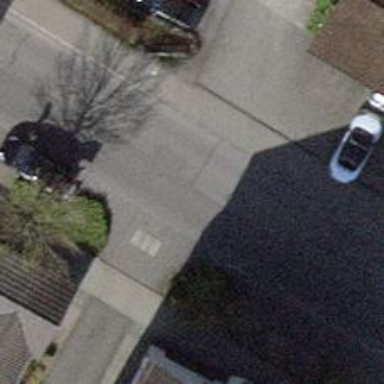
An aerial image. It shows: Residential road with asphalt surface and sidewalk on the left.